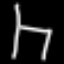
Label: chair